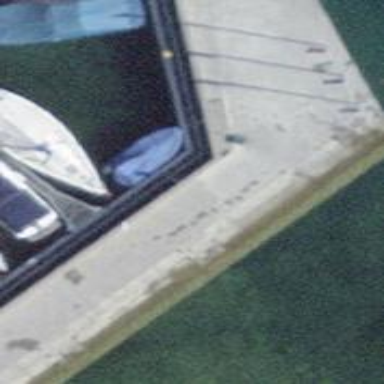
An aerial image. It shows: Pier with mooring facilities.